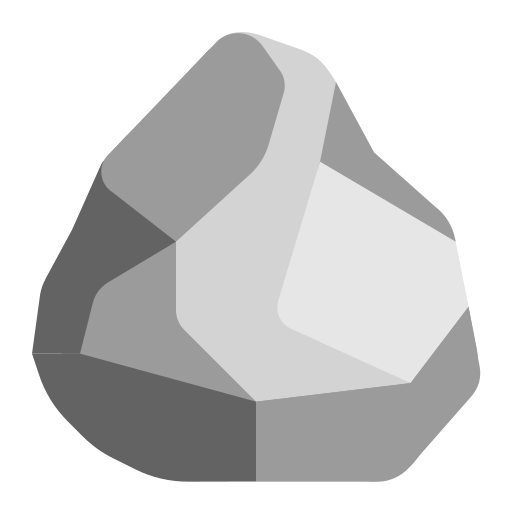
rock flat